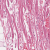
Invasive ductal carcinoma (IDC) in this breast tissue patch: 0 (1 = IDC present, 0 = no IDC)